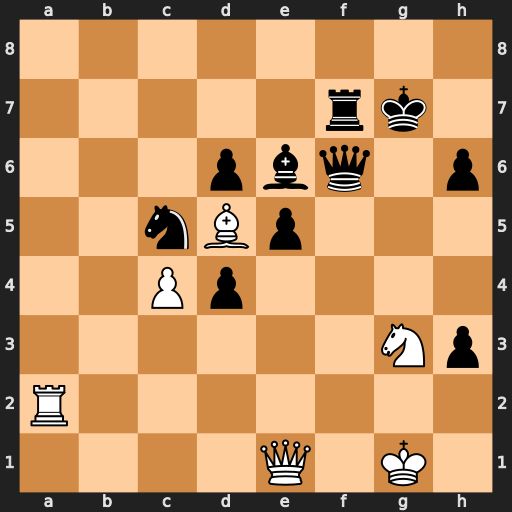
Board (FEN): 8/5rk1/3pbq1p/2nBp3/2Pp4/6Np/R7/4Q1K1
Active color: w
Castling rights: -
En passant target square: -
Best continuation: Nh5+ Kg6 Nxf6